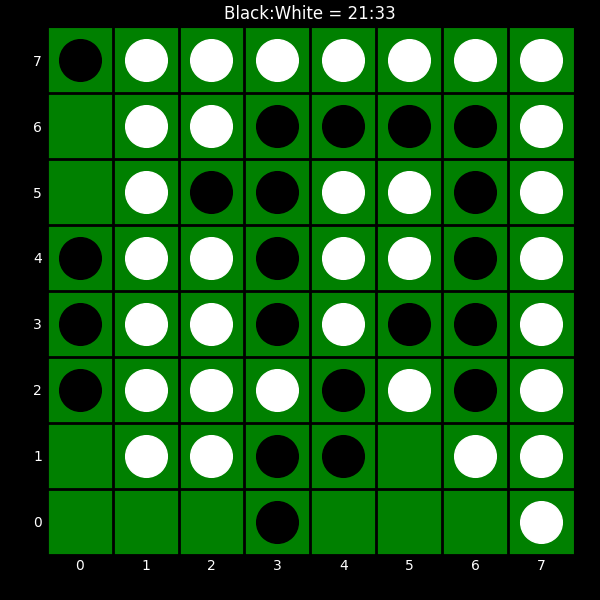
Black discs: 21
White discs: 33